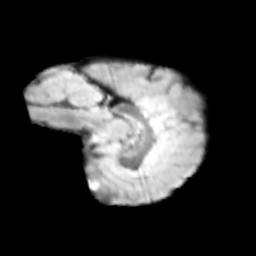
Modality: T2w
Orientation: sagittal
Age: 9
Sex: male
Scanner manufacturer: siemens
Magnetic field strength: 3 T
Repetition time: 3.8 s
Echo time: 0.07 s